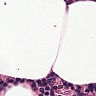
Metastatic tissue present: no